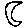
Label: moon